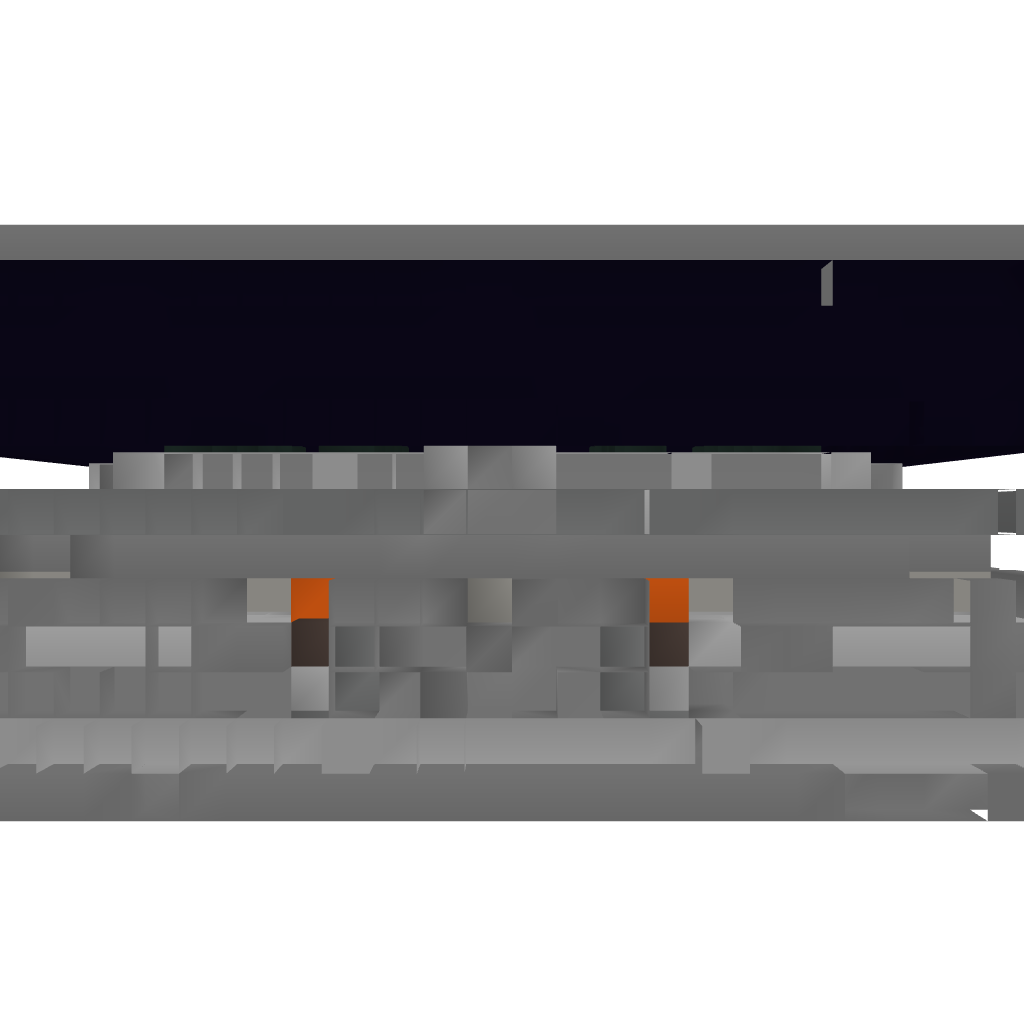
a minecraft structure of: Monster Trap